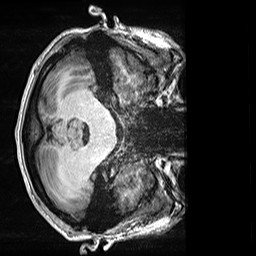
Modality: T1w
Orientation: axial
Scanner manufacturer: siemens
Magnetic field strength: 3 T
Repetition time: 2.5 s
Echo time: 0.00299 s